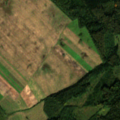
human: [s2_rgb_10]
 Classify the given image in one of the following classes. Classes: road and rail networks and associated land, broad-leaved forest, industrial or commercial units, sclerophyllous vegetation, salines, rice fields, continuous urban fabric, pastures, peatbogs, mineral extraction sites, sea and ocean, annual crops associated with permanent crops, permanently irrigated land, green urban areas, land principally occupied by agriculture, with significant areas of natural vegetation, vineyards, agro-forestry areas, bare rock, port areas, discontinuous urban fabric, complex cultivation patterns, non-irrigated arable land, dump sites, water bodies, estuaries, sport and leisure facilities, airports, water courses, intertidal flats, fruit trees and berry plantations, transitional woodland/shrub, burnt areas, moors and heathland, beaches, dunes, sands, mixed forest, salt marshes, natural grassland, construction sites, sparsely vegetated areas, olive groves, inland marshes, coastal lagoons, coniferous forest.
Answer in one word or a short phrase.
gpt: non-irrigated arable land, pastures, mixed forest, transitional woodland/shrub